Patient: sex M, age 52
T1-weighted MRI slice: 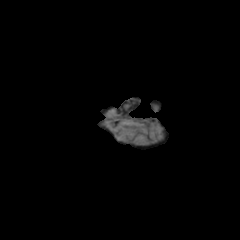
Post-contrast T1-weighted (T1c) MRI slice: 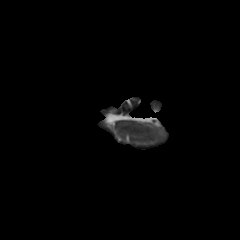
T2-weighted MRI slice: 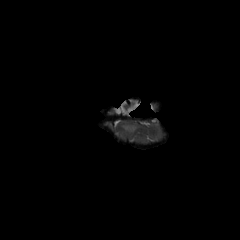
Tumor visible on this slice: yes
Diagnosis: Glioblastoma, IDH-wildtype
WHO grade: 4